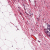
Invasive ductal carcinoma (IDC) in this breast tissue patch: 0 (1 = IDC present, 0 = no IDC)